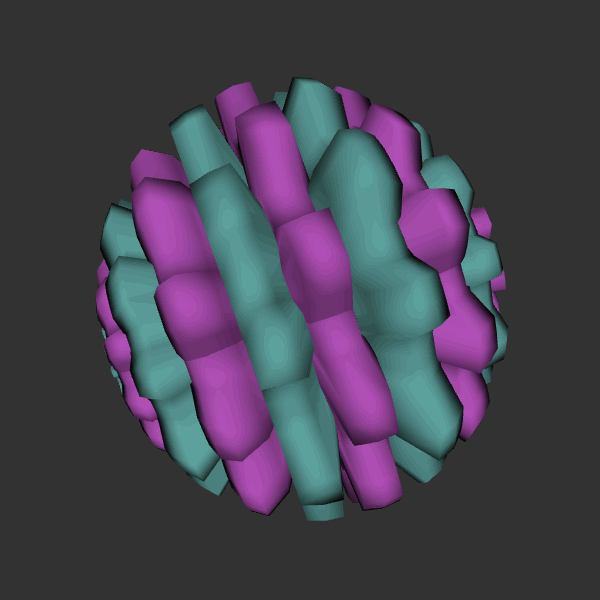
Background: dark